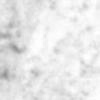
Label: no_change